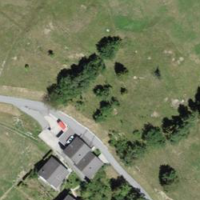
EUNIS habitat code: 52
Species observed at this site:
Oedipoda caerulescens